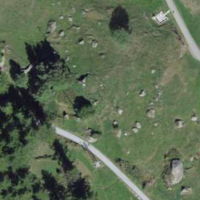
EUNIS habitat code: 31
Species observed at this site:
Tanacetum vulgare